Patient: sex F, age 74
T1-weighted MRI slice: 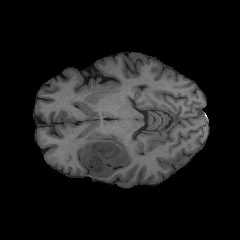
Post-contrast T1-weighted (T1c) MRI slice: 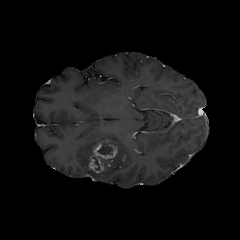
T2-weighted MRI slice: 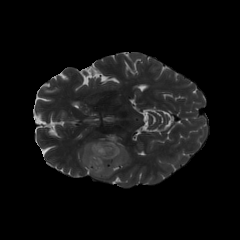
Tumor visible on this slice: yes
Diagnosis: Glioblastoma, IDH-wildtype
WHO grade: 4